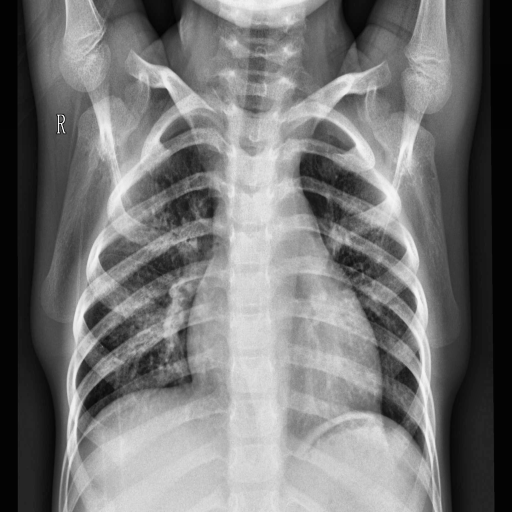
Finding: PNEUMONIA